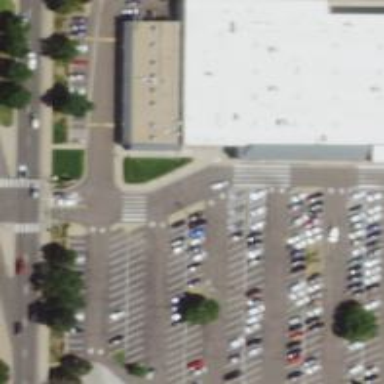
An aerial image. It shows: Parking space is available.